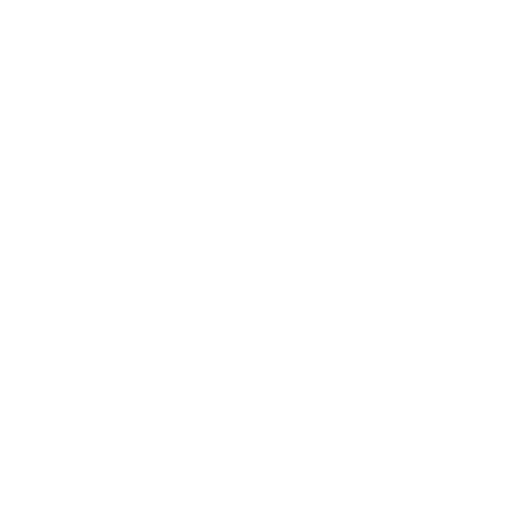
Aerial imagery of bar in Ohio named Kelleys Island Shoal containing only open water